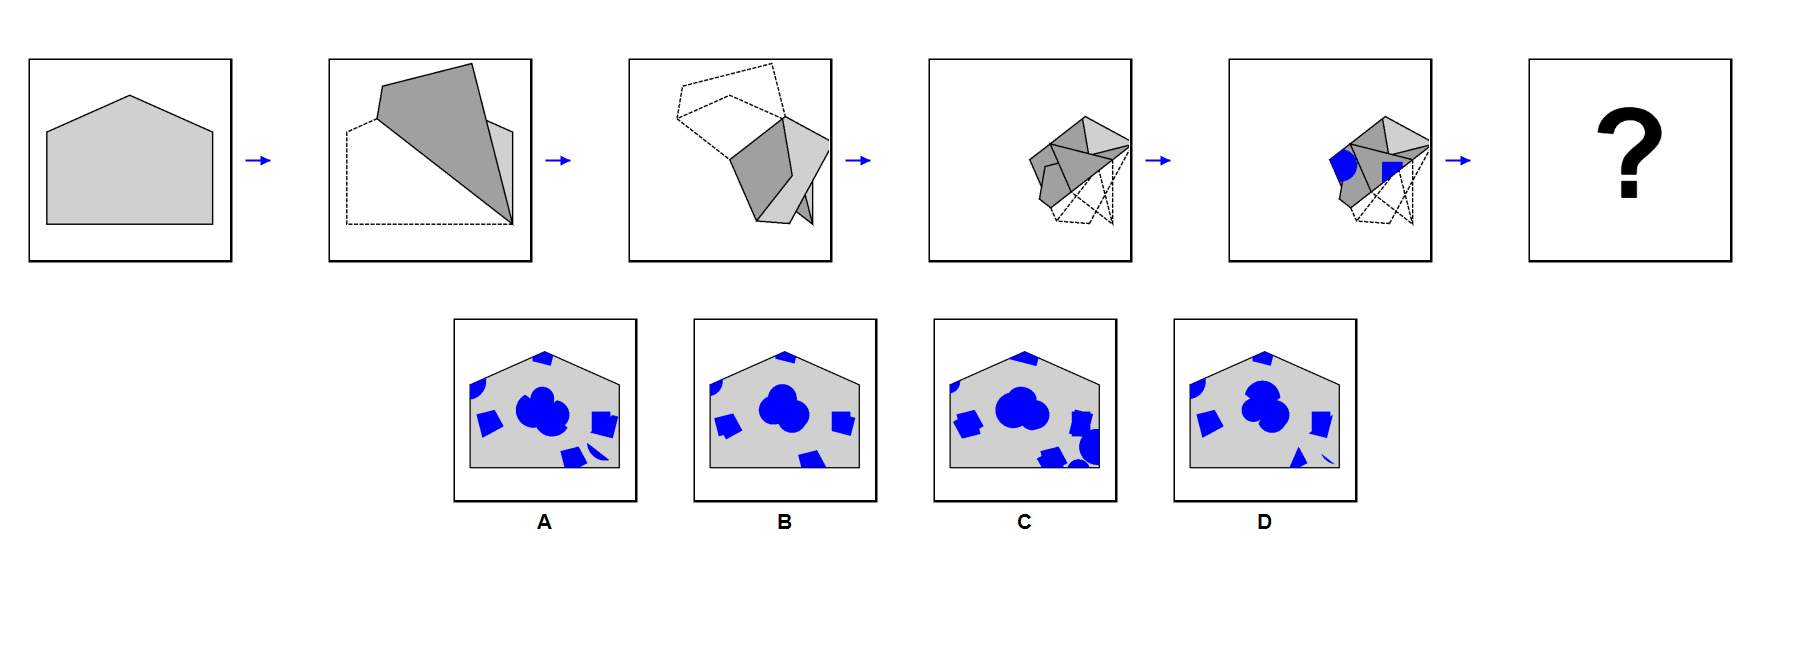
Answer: B